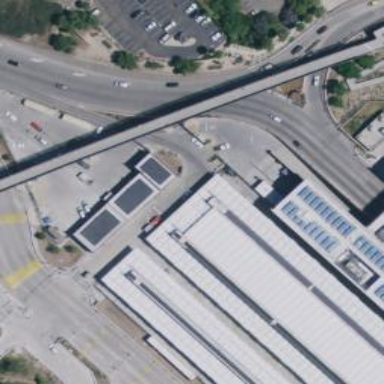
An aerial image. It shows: Vehicle inspection facility located at the rooftop of building.